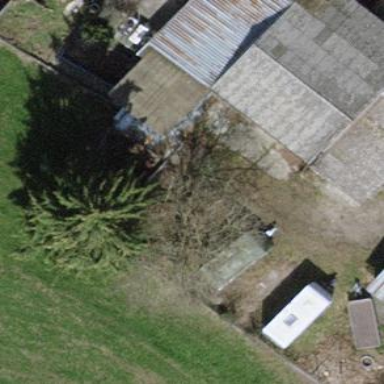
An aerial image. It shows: Farm building.